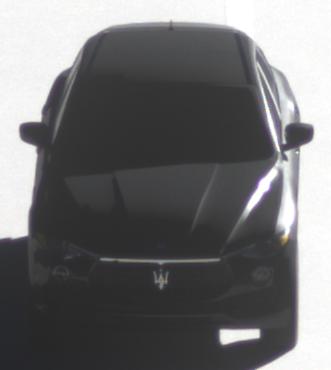
Make: Maserati
Model: Levante GT Hybrid
Detailed model: Levante
Model produced from: 2021/07
Model produced until: 2022/10
Doors: 4
Color: black
Road condition: dry road
Daytime: morning or afternoon
Contrast: high contrast